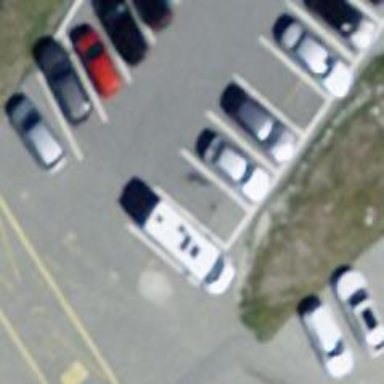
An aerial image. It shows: Parking aisle designated as service road.